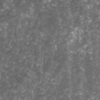
Label: not_dusty